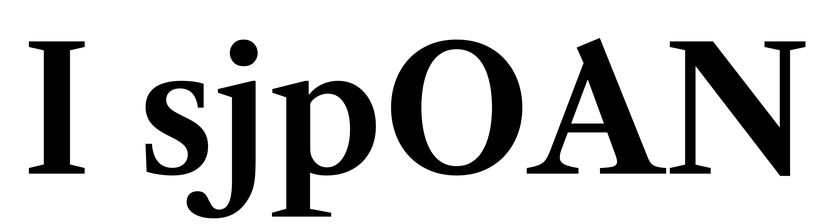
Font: LibreCaslonText_SemiBold